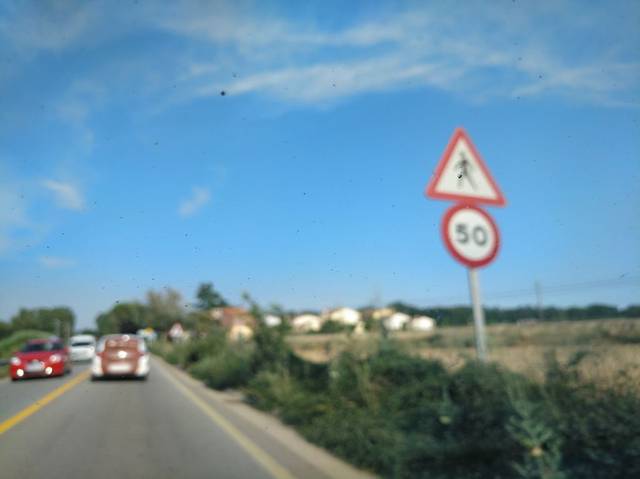
Region: Spain
Coordinates: 41.97, 2.765